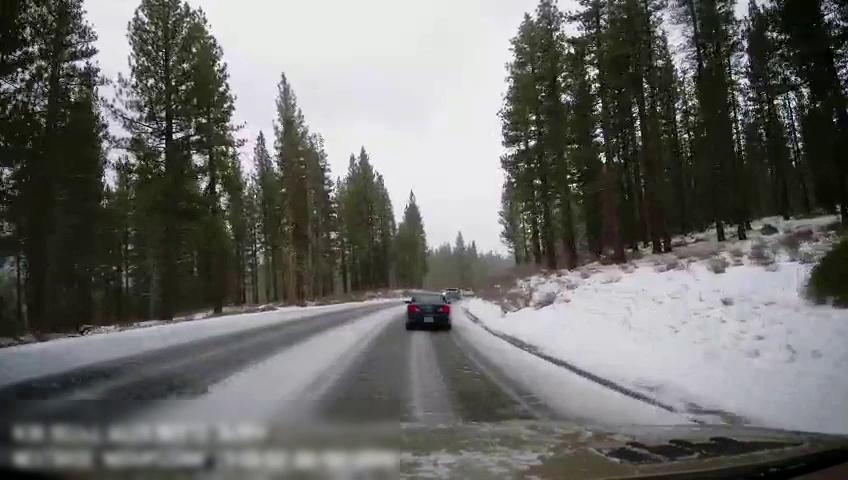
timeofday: Day
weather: Snowy
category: Drivable Space
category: Vehicles | Car
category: Vehicles | Car
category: Lanes | Current Lane